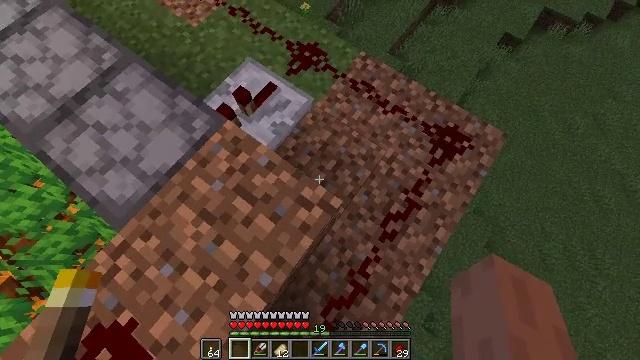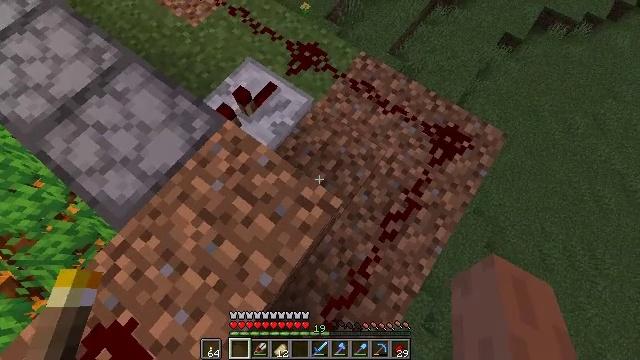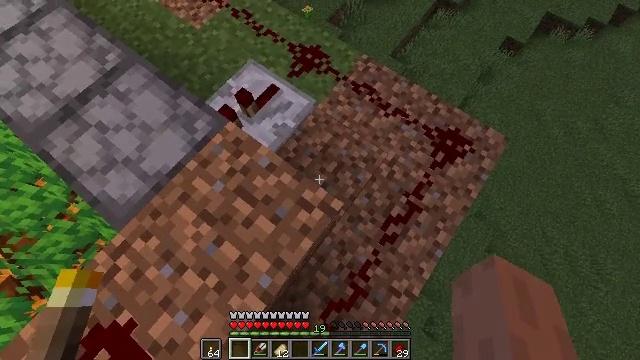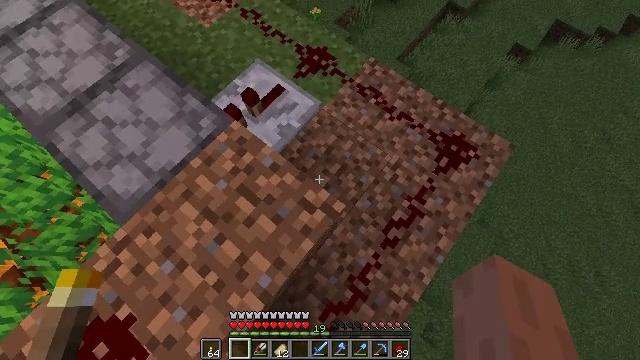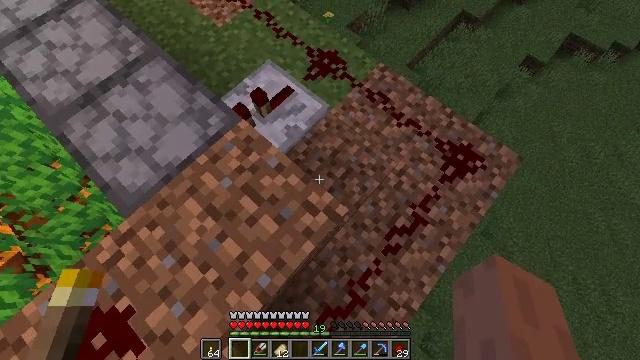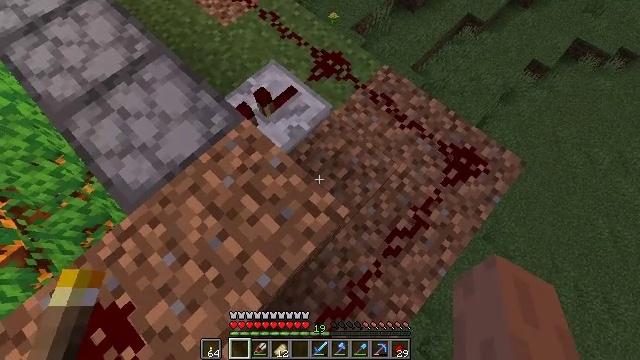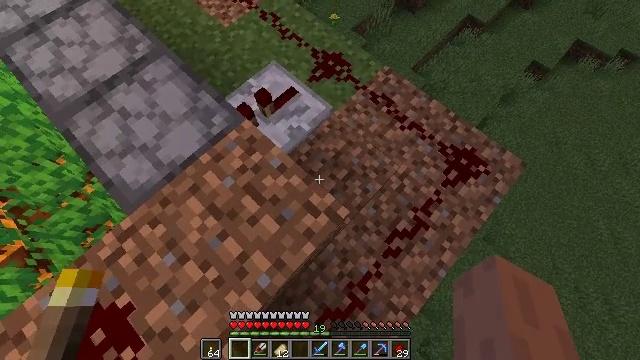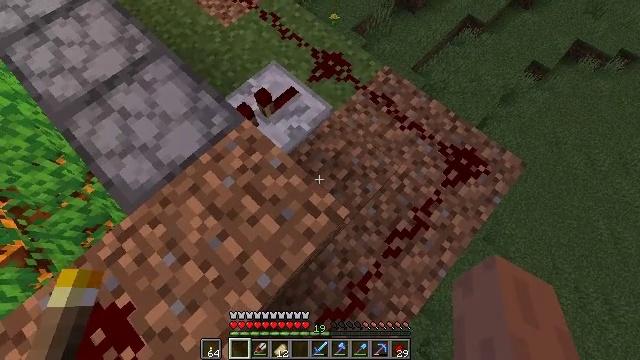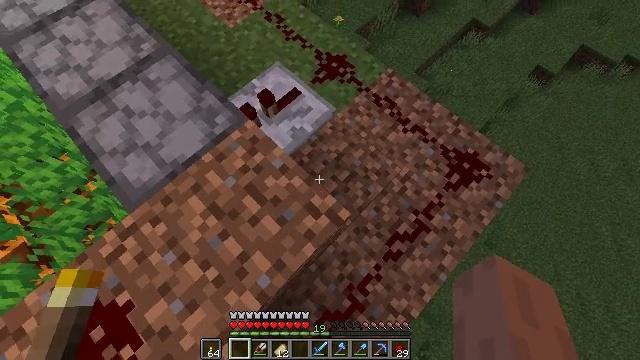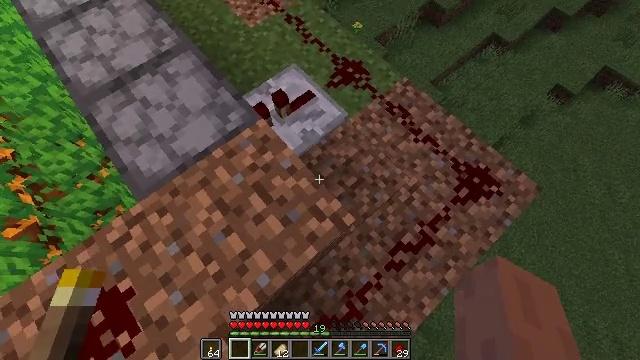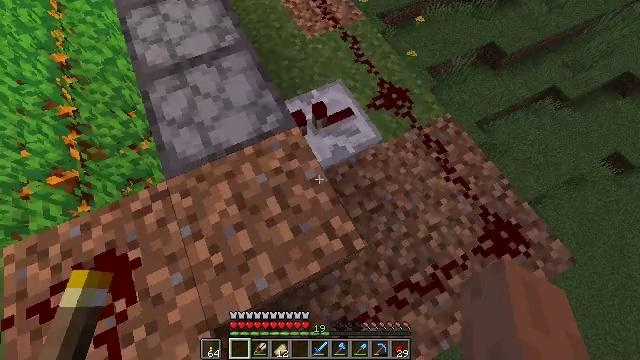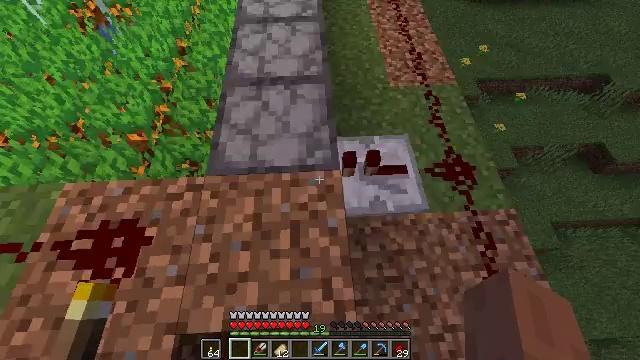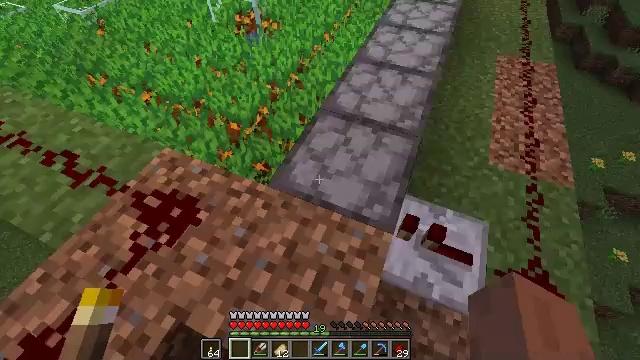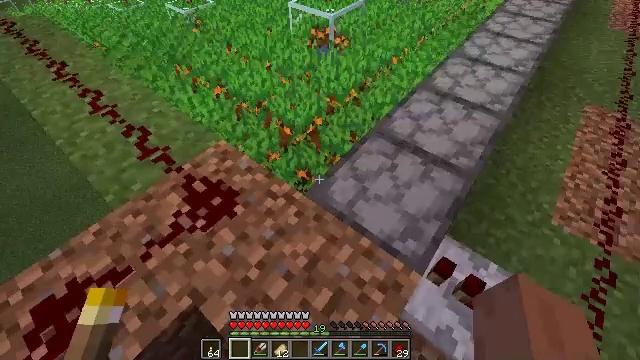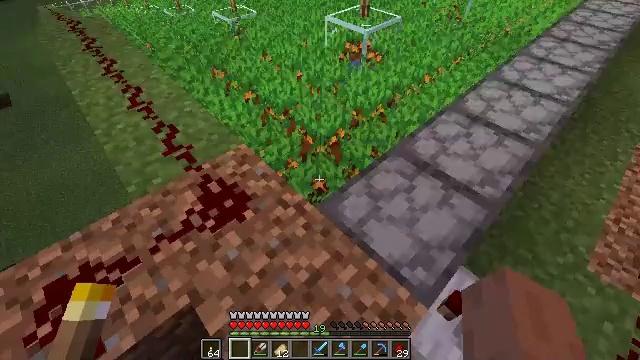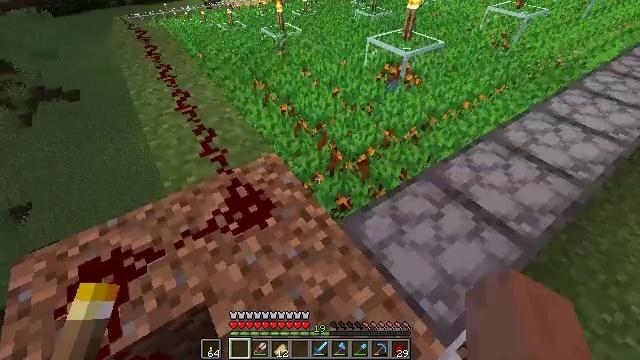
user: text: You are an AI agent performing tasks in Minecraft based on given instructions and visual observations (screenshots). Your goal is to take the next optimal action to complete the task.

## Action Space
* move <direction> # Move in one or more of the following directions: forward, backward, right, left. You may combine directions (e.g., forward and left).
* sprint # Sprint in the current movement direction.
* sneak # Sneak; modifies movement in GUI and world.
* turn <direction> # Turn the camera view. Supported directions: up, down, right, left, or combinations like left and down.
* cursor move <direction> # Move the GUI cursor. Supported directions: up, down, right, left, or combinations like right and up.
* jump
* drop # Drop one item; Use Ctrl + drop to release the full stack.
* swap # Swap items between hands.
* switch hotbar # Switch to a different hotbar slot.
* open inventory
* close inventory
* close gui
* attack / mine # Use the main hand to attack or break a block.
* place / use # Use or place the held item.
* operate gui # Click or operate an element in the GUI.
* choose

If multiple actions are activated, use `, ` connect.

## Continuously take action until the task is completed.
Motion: motion action
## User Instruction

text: Craft glass in the furnace from sand.
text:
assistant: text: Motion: no_op
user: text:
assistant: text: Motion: no_op
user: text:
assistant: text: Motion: turn left
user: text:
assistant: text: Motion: turn left
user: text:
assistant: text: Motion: turn left
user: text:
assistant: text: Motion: no_op
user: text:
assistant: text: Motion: no_op
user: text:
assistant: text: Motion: turn left
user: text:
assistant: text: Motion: turn left
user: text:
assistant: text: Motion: move forward and move right, turn left and up
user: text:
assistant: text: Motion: move forward and move right, turn left and up
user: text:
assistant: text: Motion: move forward, turn left and up
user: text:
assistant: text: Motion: turn left and up
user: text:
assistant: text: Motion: turn left and up
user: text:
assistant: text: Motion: turn left and up
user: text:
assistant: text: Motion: turn left and up
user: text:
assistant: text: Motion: turn left and up
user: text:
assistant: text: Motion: turn left and up
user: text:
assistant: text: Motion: no_op
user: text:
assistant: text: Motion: no_op
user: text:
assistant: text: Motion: no_op
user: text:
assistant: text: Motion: no_op
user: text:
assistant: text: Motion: no_op
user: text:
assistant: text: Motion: no_op
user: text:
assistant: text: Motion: no_op
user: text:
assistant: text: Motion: no_op
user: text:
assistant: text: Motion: no_op
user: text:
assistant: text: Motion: no_op
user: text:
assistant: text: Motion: no_op
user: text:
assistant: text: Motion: no_op